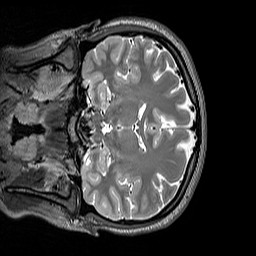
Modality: T2w
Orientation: coronal
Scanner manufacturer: siemens
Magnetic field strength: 3 T
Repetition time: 3.2 s
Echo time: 0.406 s